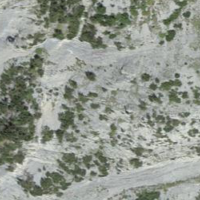
EUNIS habitat code: 48
Species observed at this site:
Geranium pyrenaicum